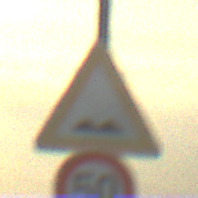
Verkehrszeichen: UnebeneFahrbahn
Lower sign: Geschwindigkeit50
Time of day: SunriseSunset
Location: Outdoor (Nature)
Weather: PartlyCloudy
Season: Summer
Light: Natural